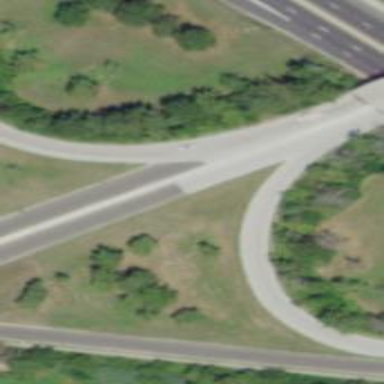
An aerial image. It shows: Trunk link highway.